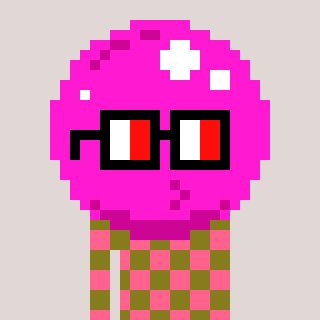
a pixel art character with square glasses with black frames and red eyes, a bubblegum-shaped head and a gunk-colored body on a warm background